Field crop: tomato
Growth stage: 1
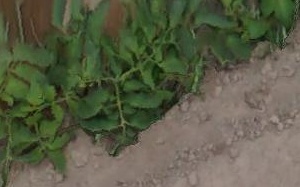
Species: tomato